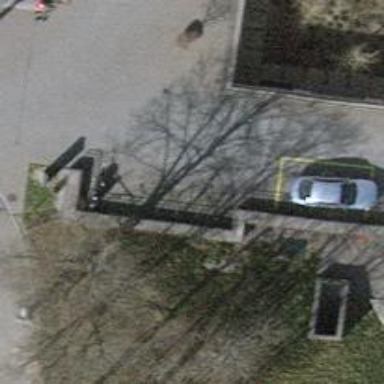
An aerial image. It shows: Bicycle parking area.